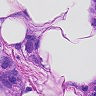
Metastatic tissue present: yes